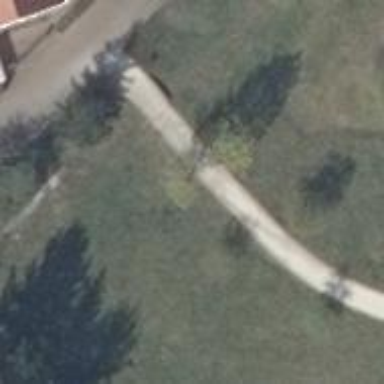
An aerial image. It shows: Compacted footway.